Interaction volume radius: 5 \u00c5
Interaction volume height: 10 \u00c5
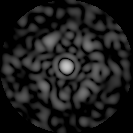
Disorder parameter: 0.7963